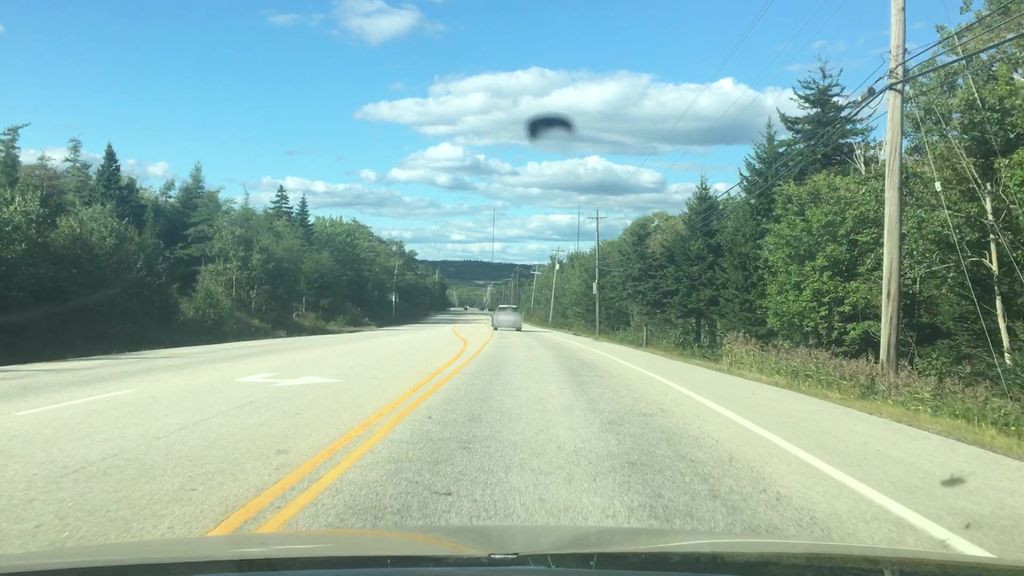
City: halifax